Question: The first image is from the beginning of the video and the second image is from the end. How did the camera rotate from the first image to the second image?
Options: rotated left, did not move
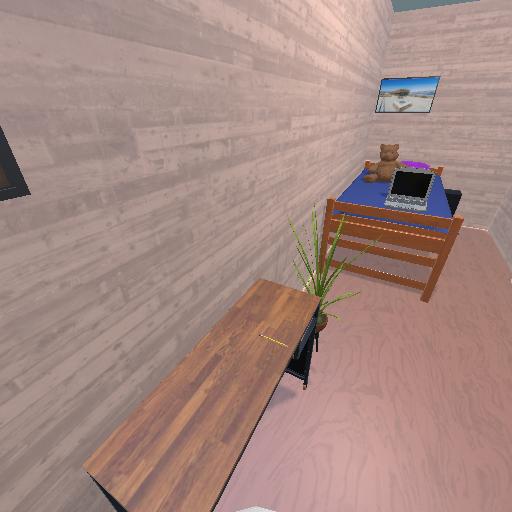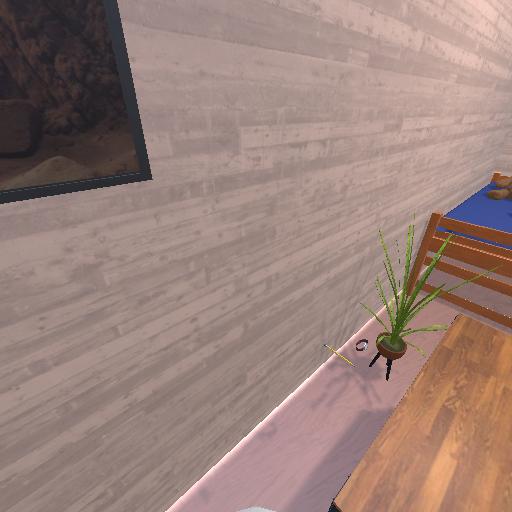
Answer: rotated left